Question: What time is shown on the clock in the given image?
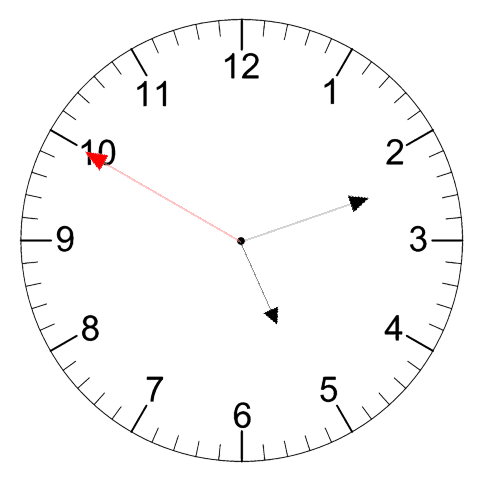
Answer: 05:11:50